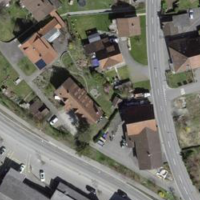
EUNIS habitat code: 54
Species observed at this site:
Ficus carica